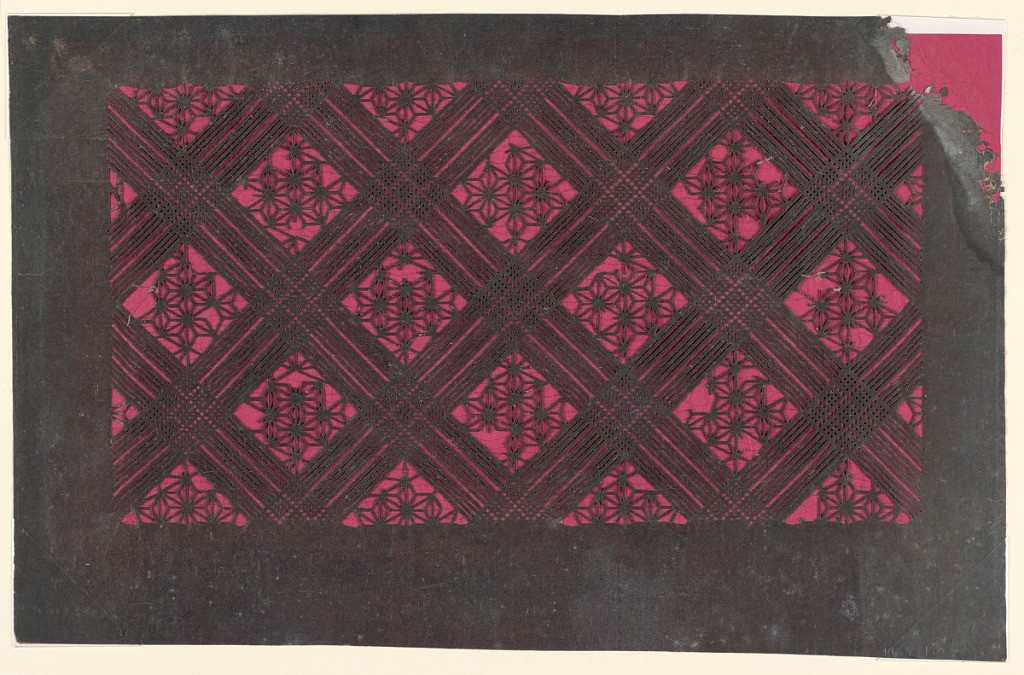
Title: Hemp-leaf pattern and Lattice weave Motif
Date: late 18th - early 19th century
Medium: Mulberry paper (kozo washi) treated with fermented persimmon tannin (kakishibu), and silk threads (itoire)
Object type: Katagami
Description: The hemp-leaf pattern and triple lattice weave pattern are woven together in a diagonal grid. The top right corner is torn, and the stencil sits on top of a red sheet of paper. Silk threads have been added to support the structure of the stencil.